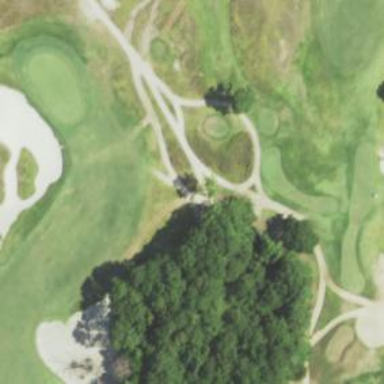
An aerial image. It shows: Path for both roads and golfers.